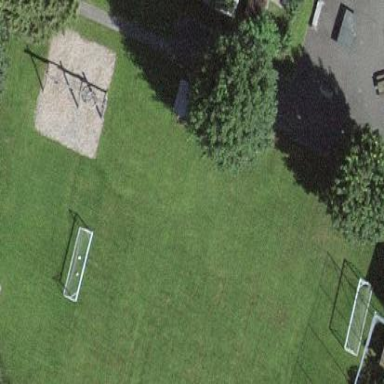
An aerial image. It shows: Playground with playground theme.